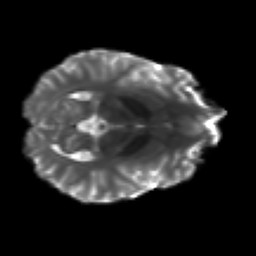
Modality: T2w
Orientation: axial
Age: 23
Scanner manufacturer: siemens
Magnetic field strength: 3 T
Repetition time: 4.52 s
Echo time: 0.084 s